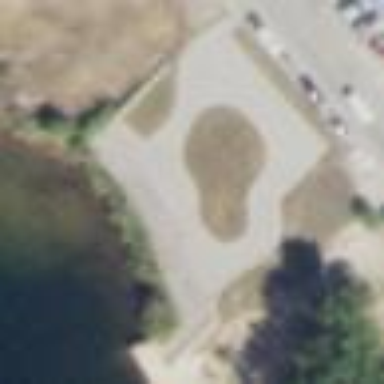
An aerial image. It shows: Park.